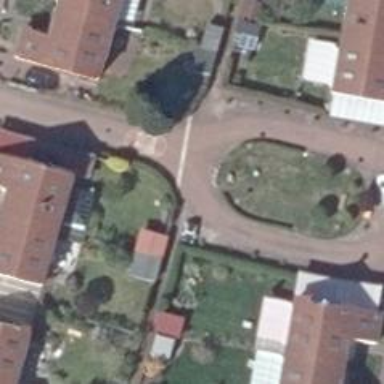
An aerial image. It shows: Residential road with no sidewalk.